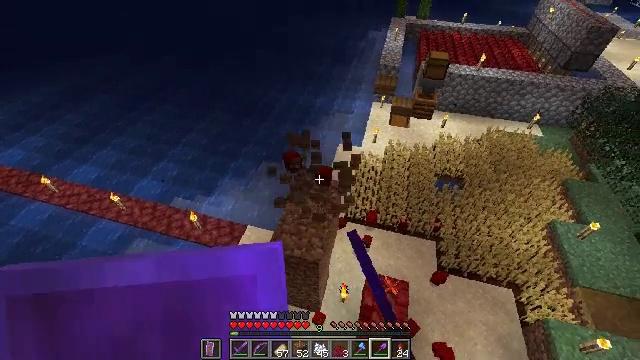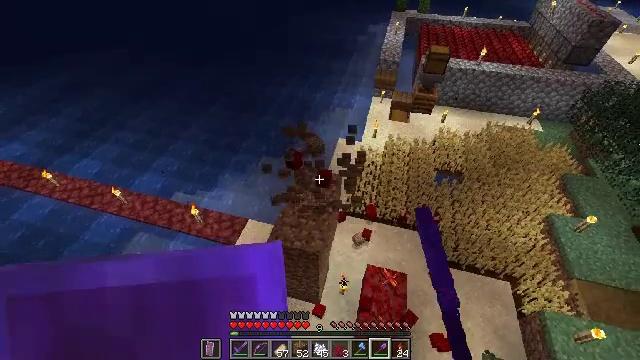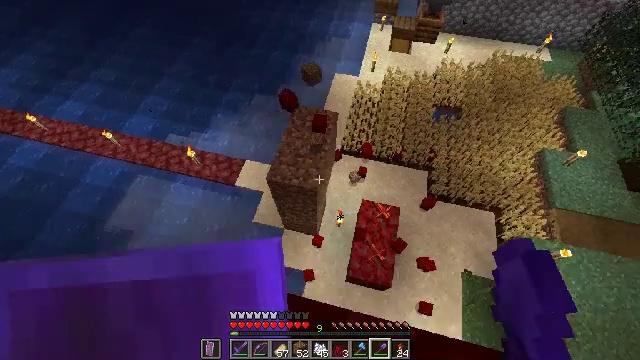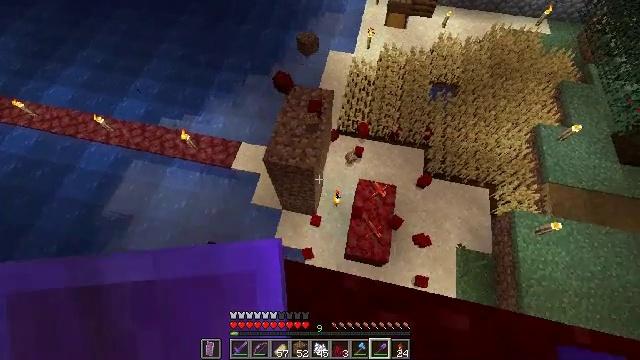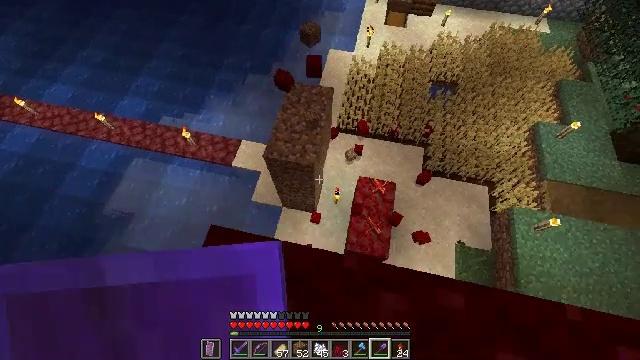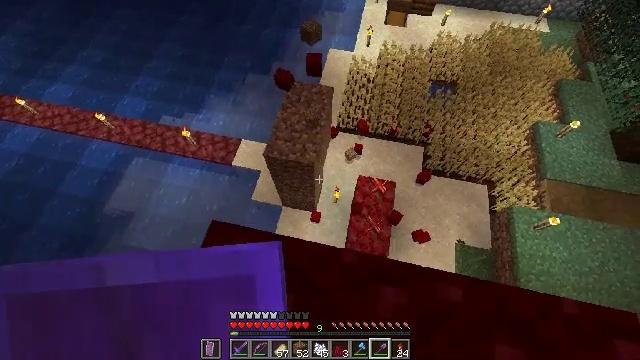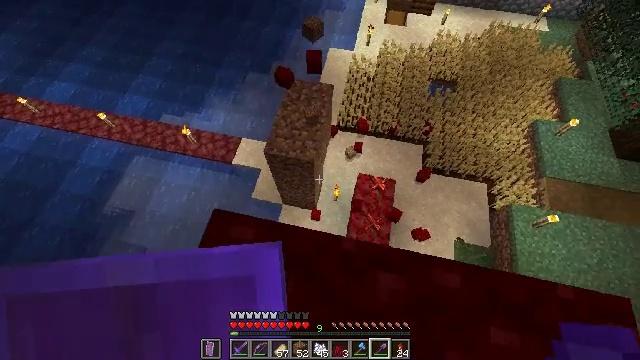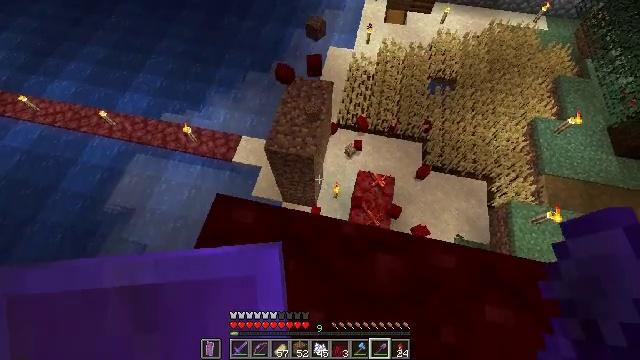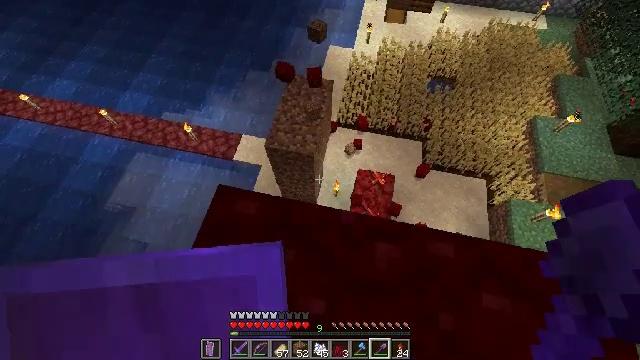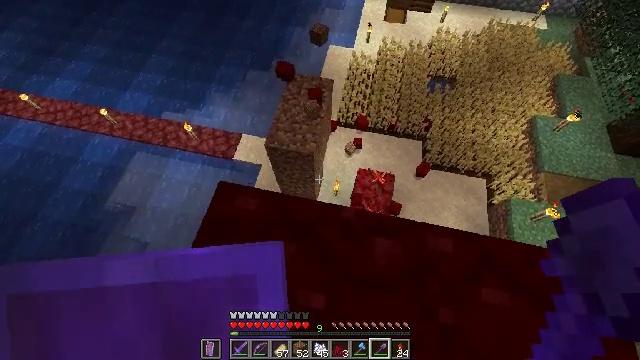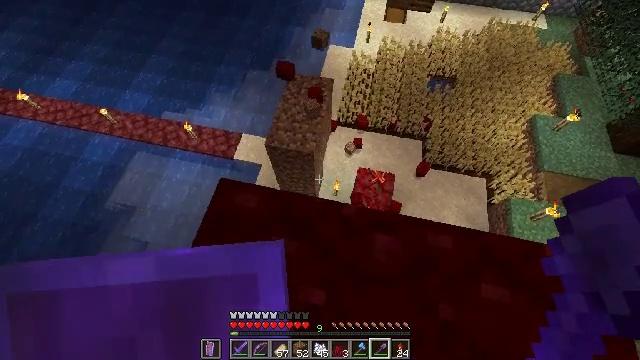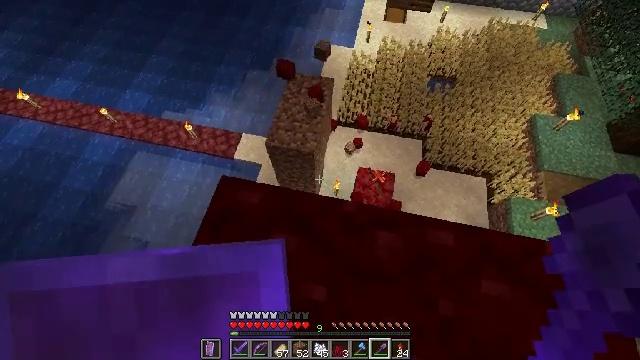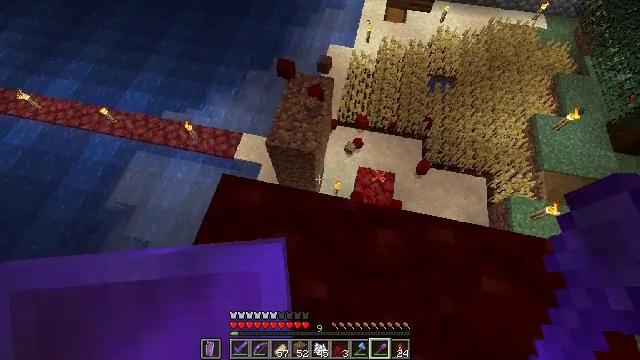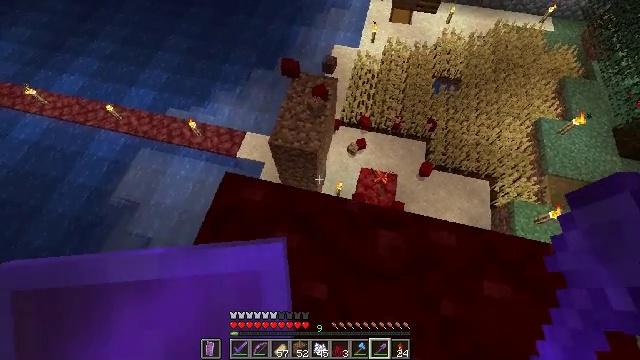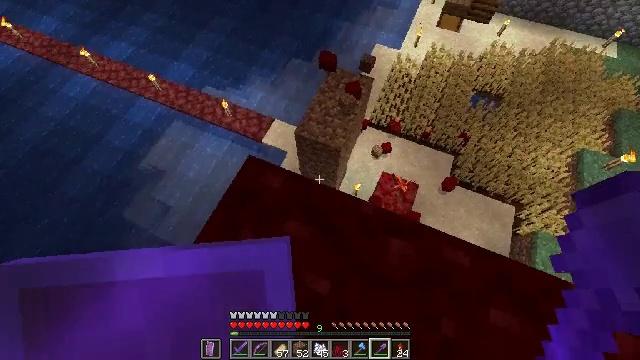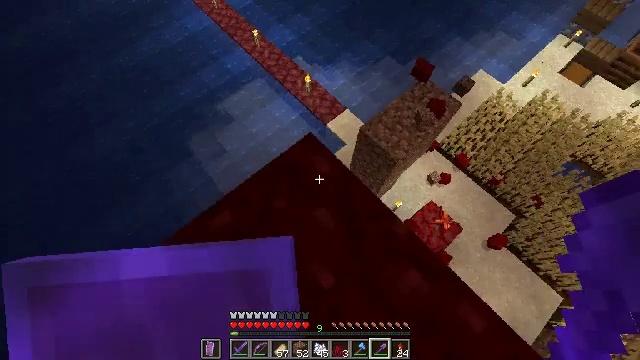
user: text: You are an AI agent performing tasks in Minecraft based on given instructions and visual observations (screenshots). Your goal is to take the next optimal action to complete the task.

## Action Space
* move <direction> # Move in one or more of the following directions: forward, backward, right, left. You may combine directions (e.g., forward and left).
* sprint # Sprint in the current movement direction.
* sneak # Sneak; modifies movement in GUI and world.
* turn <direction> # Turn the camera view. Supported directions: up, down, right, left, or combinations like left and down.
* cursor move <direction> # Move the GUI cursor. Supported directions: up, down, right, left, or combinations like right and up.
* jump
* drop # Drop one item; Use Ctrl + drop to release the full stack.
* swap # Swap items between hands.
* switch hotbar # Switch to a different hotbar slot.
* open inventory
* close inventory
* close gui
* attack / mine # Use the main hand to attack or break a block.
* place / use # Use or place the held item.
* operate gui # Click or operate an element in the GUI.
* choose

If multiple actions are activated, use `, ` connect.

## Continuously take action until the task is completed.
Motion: motion action
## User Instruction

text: Break the nether wart block with a tool.
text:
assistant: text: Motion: move back, sneak
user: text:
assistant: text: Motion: move back, sneak, turn right and down
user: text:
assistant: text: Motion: move back, sneak, turn right and down
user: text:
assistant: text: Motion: move back, sneak
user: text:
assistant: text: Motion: move back, sneak
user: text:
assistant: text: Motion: move back, sneak
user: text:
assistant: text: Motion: move back, sneak
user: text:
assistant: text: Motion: sneak
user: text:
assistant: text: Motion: sneak
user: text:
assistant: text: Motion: sneak
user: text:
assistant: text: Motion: sneak
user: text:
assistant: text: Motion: sneak
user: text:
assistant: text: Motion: sneak, turn left
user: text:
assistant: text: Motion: sneak, turn left
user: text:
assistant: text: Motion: sneak, turn left and down
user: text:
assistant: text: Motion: move right, sneak, turn left
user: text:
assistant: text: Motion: move right, sneak
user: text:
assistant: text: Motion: move right, sneak
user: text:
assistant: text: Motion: move back and move right, sneak, turn left
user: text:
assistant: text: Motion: move back and move right, sneak, turn left
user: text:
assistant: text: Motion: move back, sneak
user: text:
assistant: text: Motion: move back, sneak
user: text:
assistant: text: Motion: move back, sneak
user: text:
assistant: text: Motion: move back, sneak, turn left and up
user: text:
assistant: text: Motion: move back, sneak, turn left and up
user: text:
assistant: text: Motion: move back, sneak, turn left
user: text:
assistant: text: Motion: move back, sneak, turn left and up
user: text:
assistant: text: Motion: move back, sneak, turn left and up
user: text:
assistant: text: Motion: move back, sneak, turn left and up
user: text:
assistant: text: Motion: move back, sneak